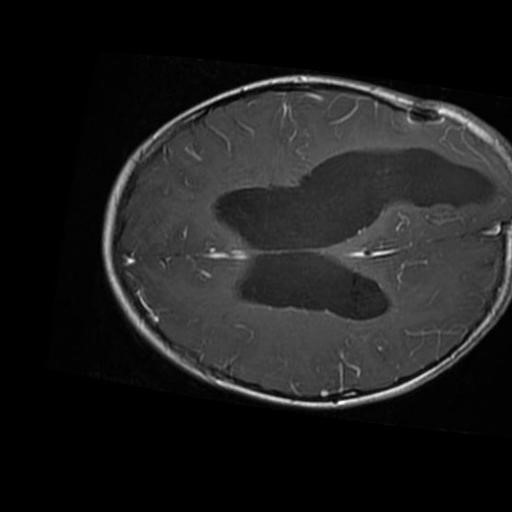
Label: brain_glioma